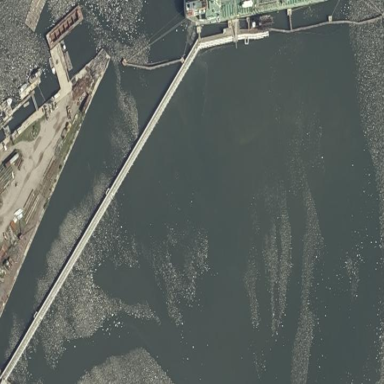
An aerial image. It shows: Man-made pier.